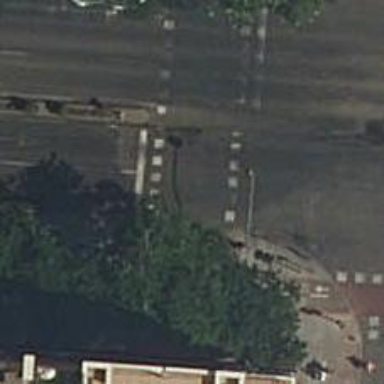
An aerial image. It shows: Asphalt footway with crossing controlled by traffic signals.